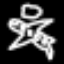
Label: airplane